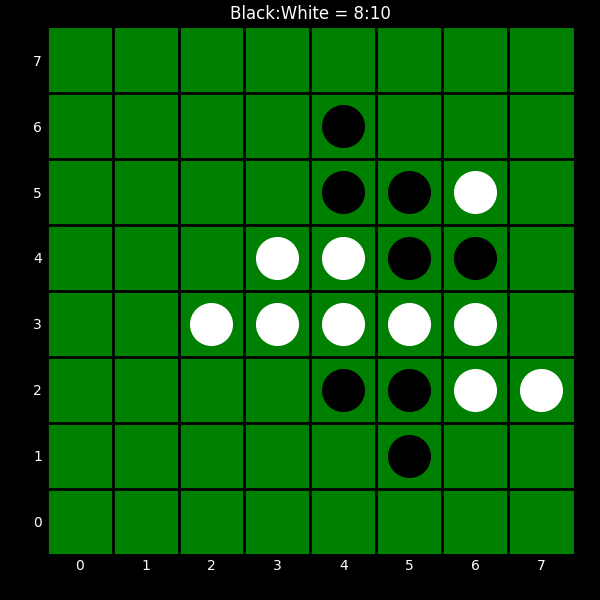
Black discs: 8
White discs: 10